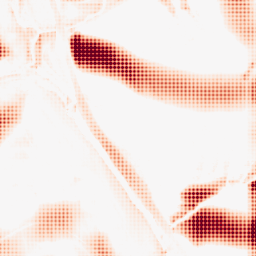
Category: morphological
Decomposition family: rolling_ball
Decomposition parameters: radius: 25
Upsampling method: sinc_blackman
Upsampling parameters: scale: 4
kernel_size: 4
Upsampling scale: 4